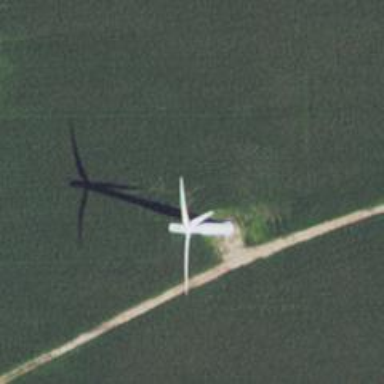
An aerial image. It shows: Wind power generator utilizing wind turbines.